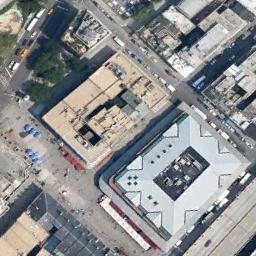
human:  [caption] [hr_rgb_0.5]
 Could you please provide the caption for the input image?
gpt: The houses line up neatly .

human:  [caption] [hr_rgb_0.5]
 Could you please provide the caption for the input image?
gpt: A commercial area has some buildings and some roads go through the commercial area .

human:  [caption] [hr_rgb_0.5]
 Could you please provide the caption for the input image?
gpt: The commercial area is near the road with many cars .

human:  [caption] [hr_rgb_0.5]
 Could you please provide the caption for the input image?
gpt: In a business district there are many tall buildings of different shapes and several roads with many cars .

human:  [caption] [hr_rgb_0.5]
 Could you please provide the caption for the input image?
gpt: A white building beside a yellow building on a commercial area .